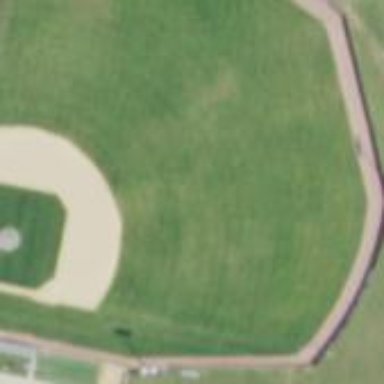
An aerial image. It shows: Baseball pitch for leisure and sports activities.